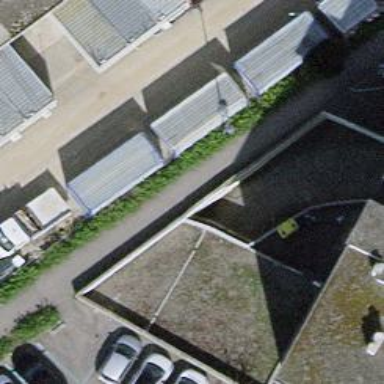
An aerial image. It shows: Parking entrance.